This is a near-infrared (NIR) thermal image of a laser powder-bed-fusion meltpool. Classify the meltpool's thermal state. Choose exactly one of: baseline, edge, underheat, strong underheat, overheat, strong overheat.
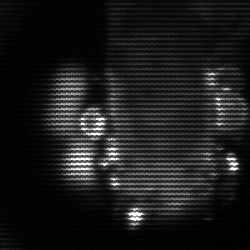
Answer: strong underheat